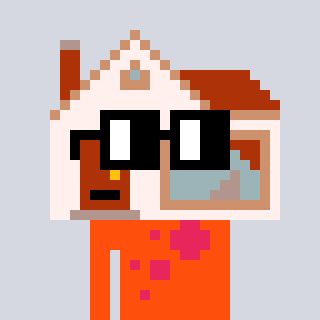
a pixel art character with square black glasses, a house-shaped head and a orange-colored body on a cool background